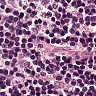
Metastatic tissue present: no